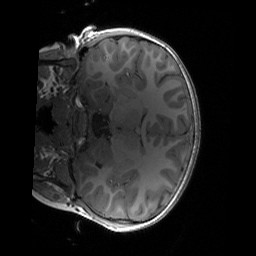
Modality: T1w
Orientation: coronal
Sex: male
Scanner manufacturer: siemens
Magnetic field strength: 3 T
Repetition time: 1.9 s
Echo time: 0.00243 s